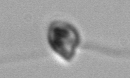
Label: flagellate_morphotype1